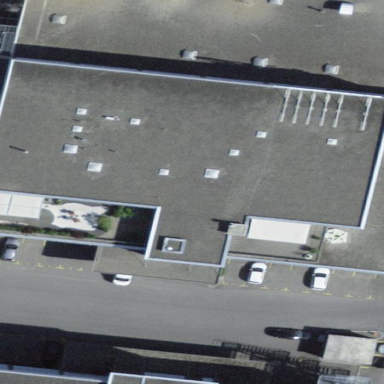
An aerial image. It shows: Commercial building.